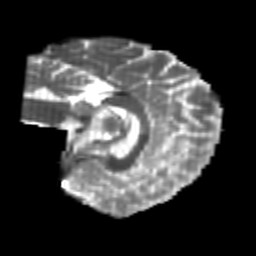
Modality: T2w
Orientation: sagittal
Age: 25
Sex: female
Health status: healthy
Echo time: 0.074 s